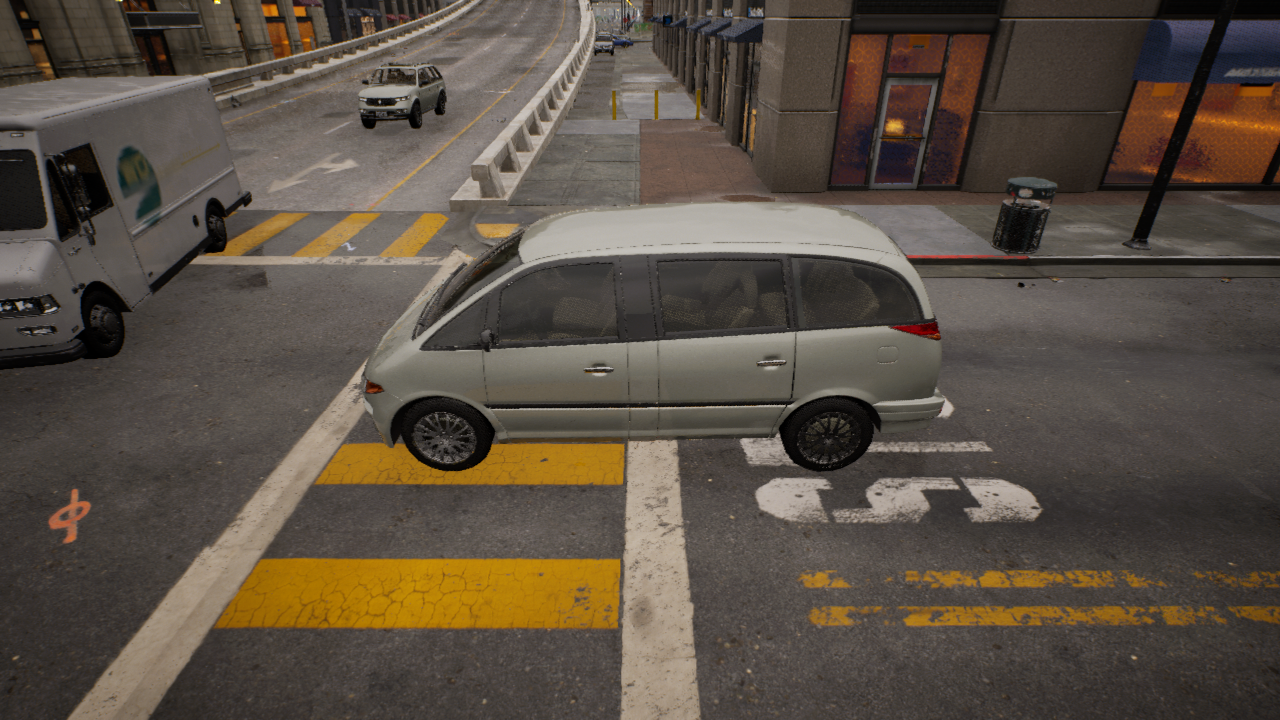
Venue: residential
Lighting: golden hour
Vehicle rig: minivan